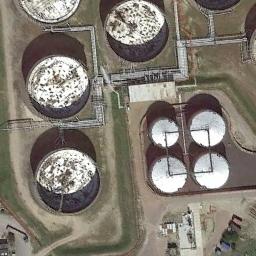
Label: storage_tank